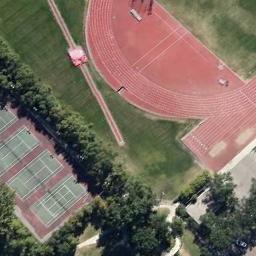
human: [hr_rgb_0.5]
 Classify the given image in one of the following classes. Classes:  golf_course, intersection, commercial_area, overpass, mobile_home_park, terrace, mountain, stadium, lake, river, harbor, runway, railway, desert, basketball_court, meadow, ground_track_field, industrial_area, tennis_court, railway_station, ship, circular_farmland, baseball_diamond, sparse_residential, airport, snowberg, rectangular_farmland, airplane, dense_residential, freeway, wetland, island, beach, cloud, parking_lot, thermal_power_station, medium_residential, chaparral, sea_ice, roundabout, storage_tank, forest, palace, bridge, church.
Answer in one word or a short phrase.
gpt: tennis_court